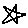
Label: star